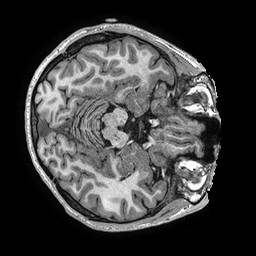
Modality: T1w
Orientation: axial
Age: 22
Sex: male
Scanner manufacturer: ge
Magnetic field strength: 3 T
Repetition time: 0.006952 s
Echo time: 0.00292 s